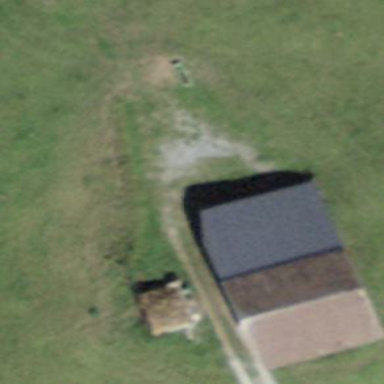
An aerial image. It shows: Rural barn.